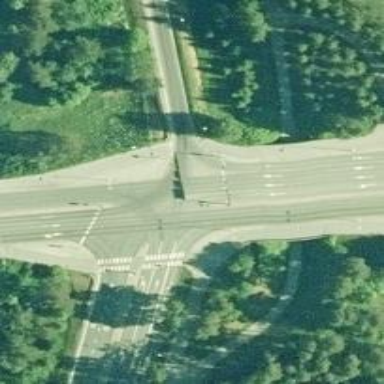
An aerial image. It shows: Asphalt cycleway.